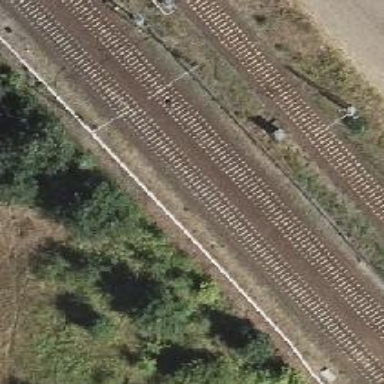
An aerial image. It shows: Site related to the railway.